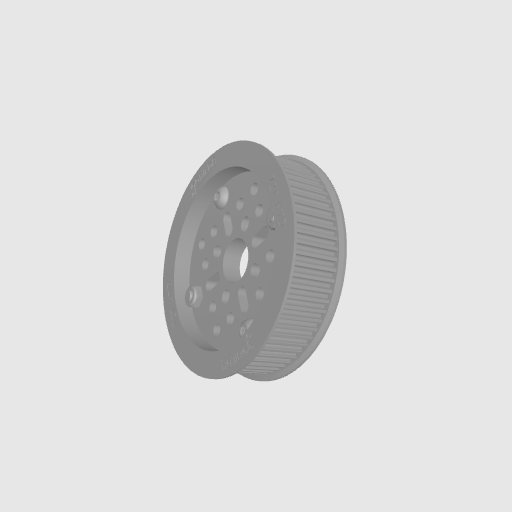
Part: Pulley3P14ID72T